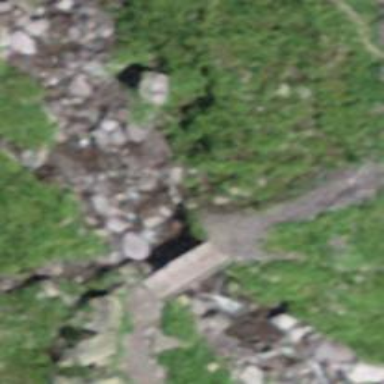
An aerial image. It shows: Path leading to bridge.